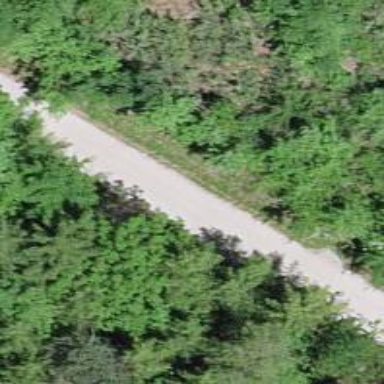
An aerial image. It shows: Well-maintained track road with grade 1 tracktype.